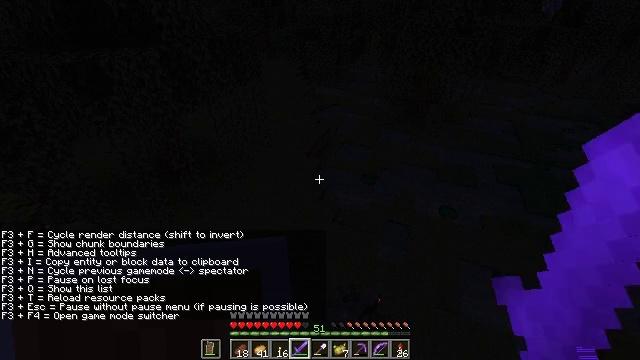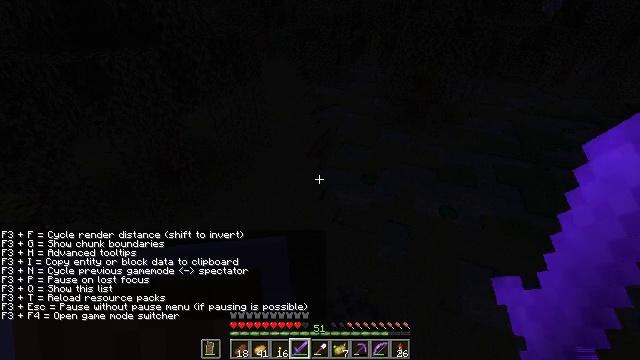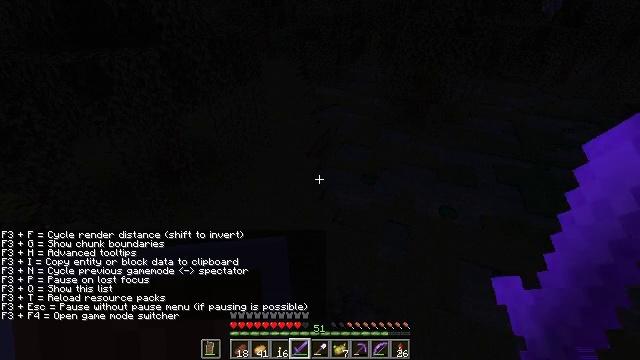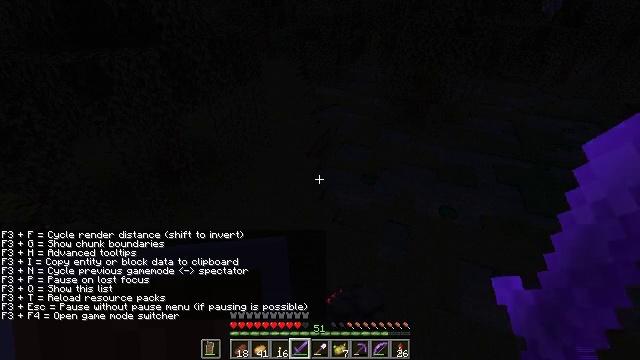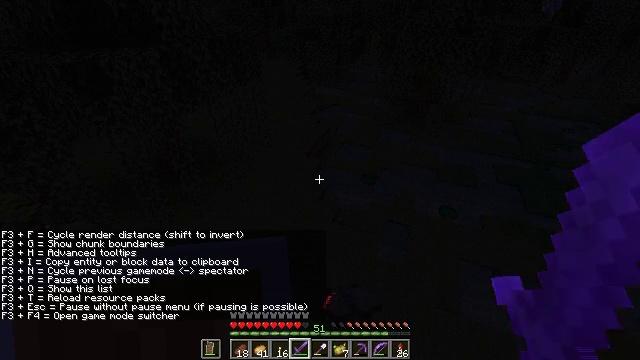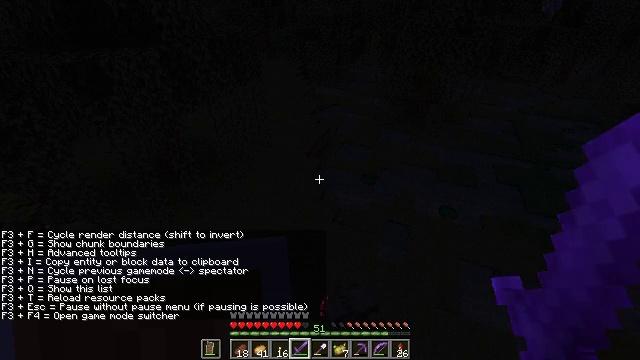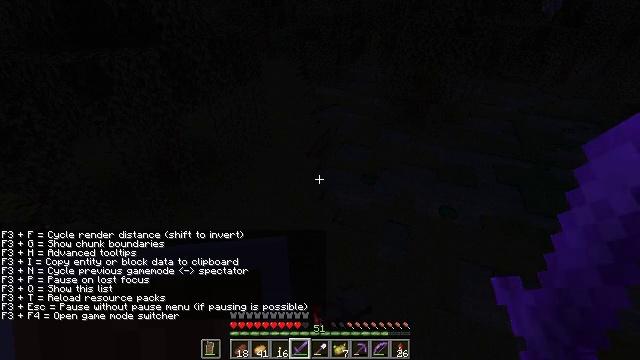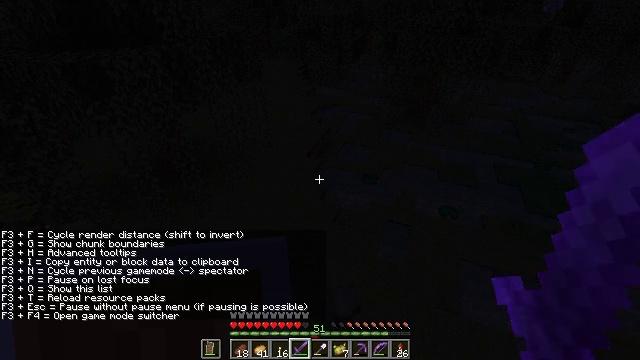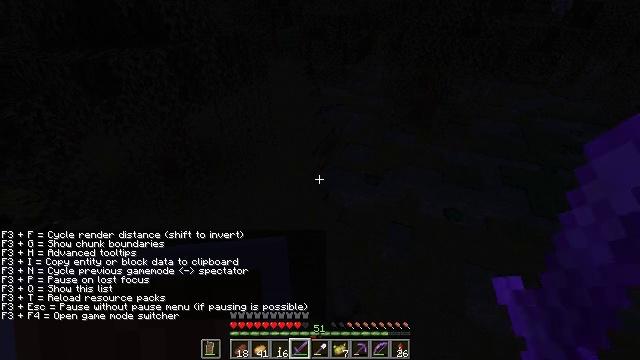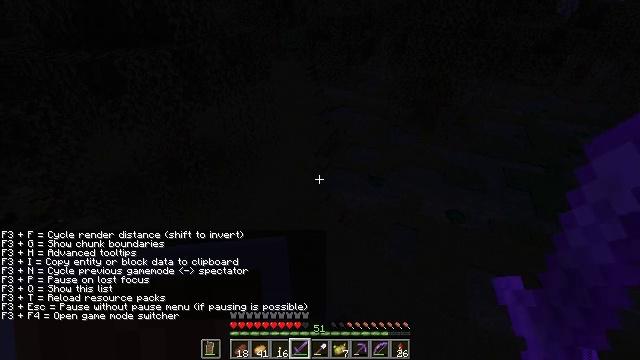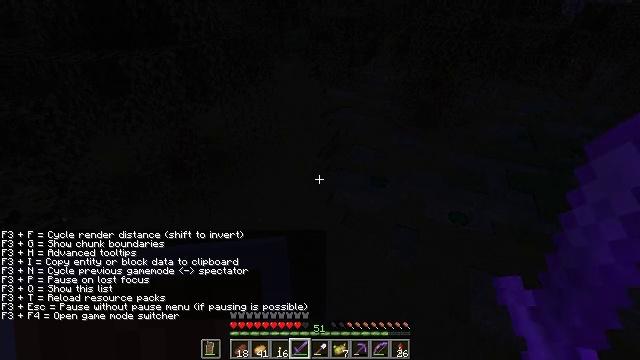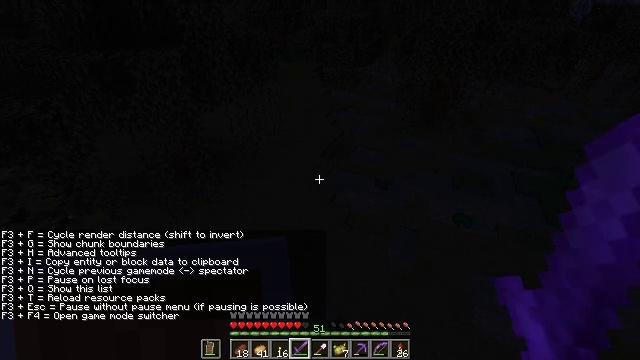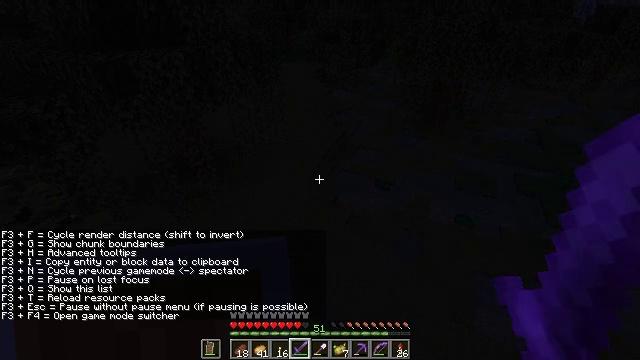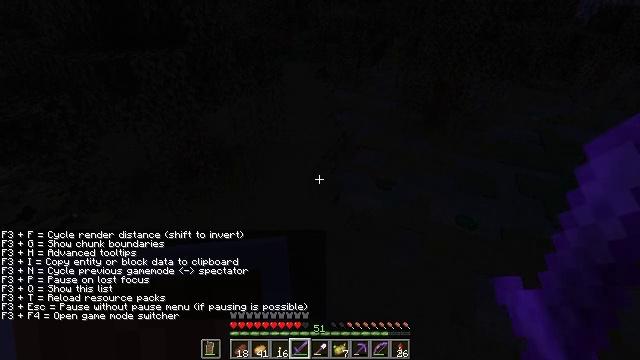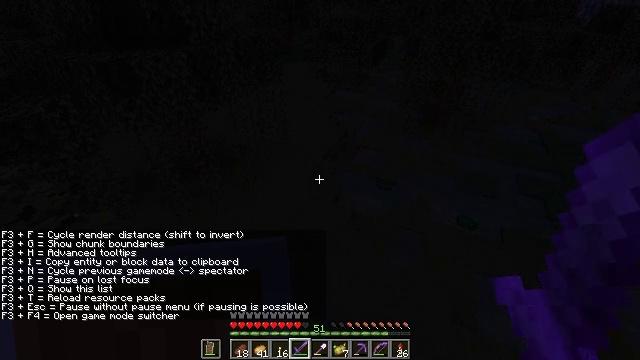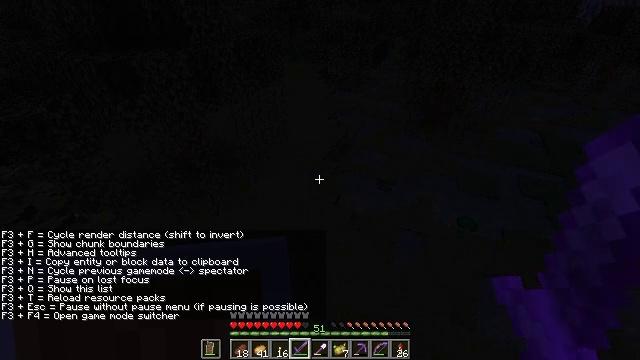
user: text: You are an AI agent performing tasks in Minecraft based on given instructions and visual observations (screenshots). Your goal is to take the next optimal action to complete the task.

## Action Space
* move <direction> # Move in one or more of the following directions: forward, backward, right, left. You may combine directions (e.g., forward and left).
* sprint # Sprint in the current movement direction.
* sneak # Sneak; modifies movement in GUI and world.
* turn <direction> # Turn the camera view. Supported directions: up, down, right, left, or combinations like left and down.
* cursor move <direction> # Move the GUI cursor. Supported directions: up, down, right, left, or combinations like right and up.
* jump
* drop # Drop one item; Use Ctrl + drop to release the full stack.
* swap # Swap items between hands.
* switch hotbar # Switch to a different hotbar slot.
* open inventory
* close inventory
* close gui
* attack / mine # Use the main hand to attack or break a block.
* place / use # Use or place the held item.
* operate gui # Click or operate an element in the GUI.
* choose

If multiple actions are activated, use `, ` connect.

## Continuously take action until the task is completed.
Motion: motion action
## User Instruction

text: Kill the slime.
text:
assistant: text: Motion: no_op
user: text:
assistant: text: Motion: no_op
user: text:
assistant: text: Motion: no_op
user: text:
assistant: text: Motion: no_op
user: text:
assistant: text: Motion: no_op
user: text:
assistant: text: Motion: no_op
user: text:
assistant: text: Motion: no_op
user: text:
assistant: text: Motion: turn left
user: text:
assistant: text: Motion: no_op
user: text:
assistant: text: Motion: no_op
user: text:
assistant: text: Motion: no_op
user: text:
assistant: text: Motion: no_op
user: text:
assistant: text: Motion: no_op
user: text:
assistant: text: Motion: no_op
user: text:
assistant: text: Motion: no_op
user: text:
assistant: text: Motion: no_op
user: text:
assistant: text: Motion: no_op
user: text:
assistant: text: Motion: no_op
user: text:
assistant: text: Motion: no_op
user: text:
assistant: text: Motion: no_op
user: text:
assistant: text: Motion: no_op
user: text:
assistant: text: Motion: no_op
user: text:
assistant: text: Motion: no_op
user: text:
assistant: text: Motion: no_op
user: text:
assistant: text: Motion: no_op
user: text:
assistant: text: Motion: no_op
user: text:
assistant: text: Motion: no_op
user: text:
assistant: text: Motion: no_op
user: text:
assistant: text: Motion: no_op
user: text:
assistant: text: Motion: no_op